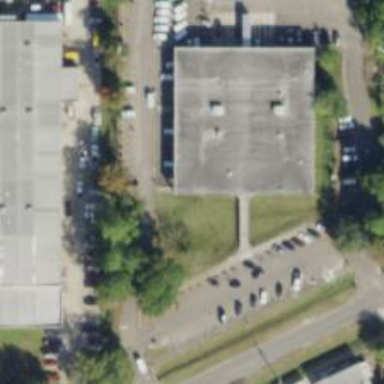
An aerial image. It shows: Building that serves as post office.